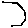
Label: hexagon